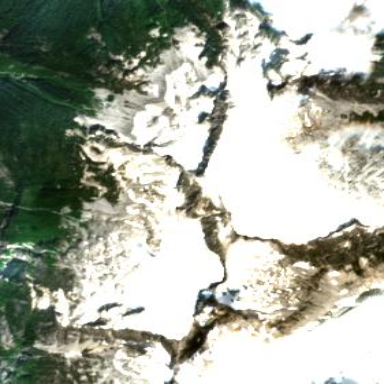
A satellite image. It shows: Majestic glacier in the distance.